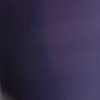
Label: space